Question: I'm trying to fetch a persons body height from IMDb but the line for it contains a '#' which indicate a comment in PHP (for example '# The comment as follows'). Here is how it looks like from IMDb's source code:
'''
<h4 class="inline">Height:</h4>
5' 7&#34; (1.70 m)
'''
Here is my attempted regular expression:
'<h4 class="inline">Height:</h4>
([0-9' &#;(.)m]+)'
What should I do to prevent it to comment the rest of the regular expression after the '#' character?
Thanks in advance!
Here is the result from adding '\' to the regular expression:

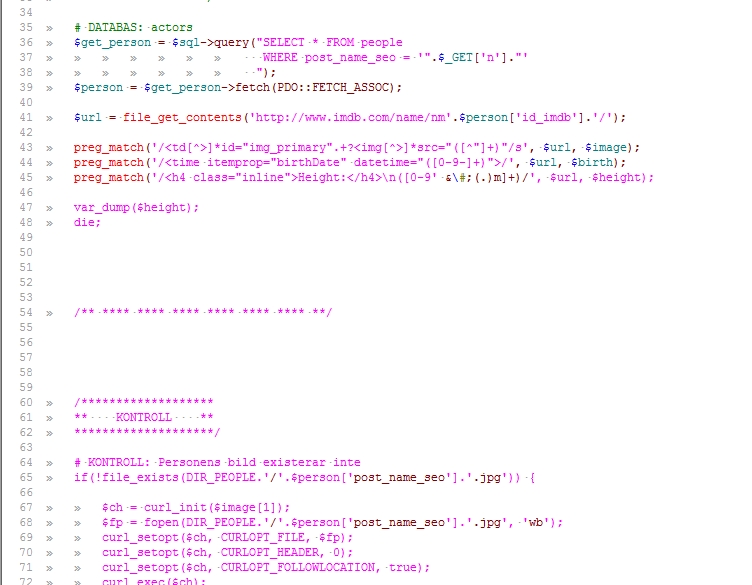
Answer: I have solved my problem and here is the answer:
'/<h4 class="inline">Height:<\/h4>
([0-9' ]+)&#34; ([0-9. m()]+)/'